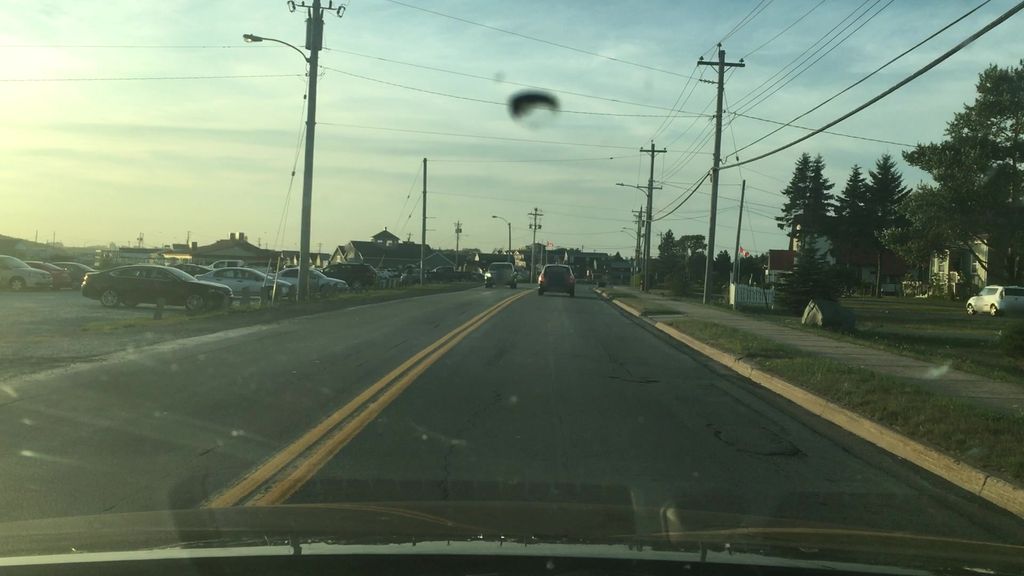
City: halifax